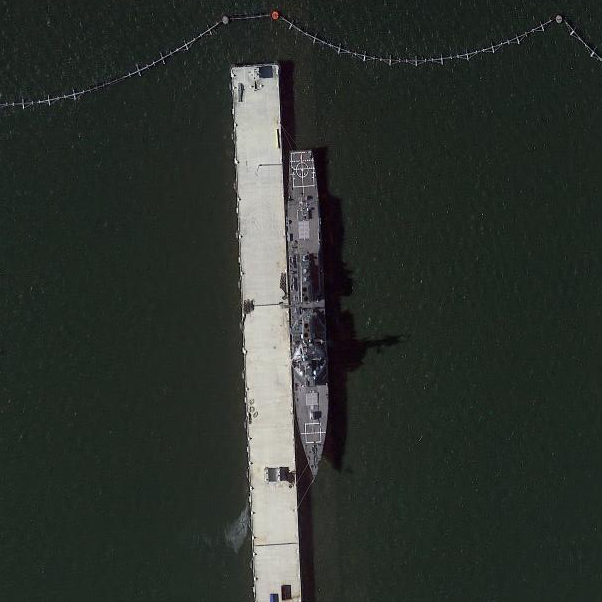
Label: destroyer